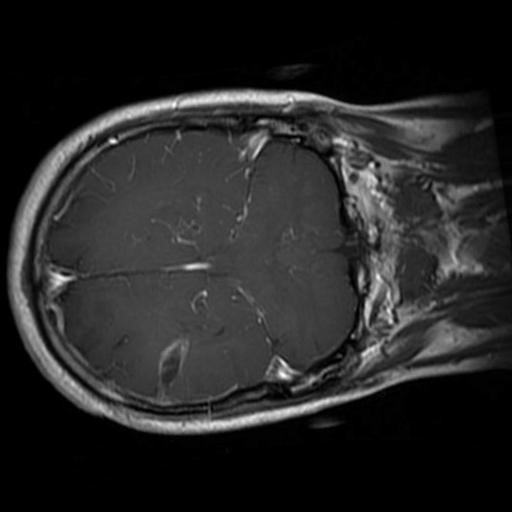
Label: brain_glioma